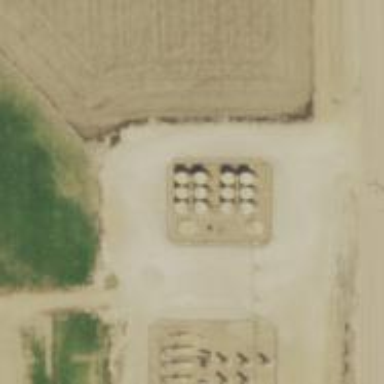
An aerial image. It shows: Storage tank that is man-made.